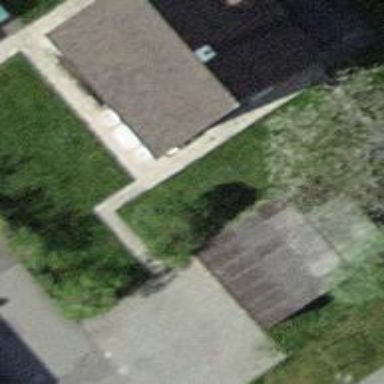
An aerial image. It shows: Garage with flat roof.